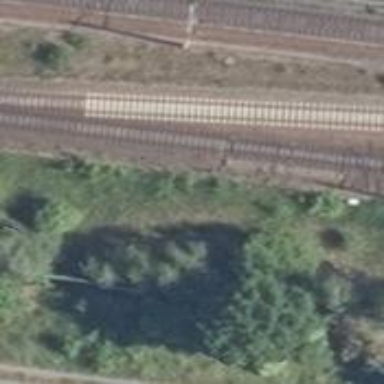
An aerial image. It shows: Railway switch.